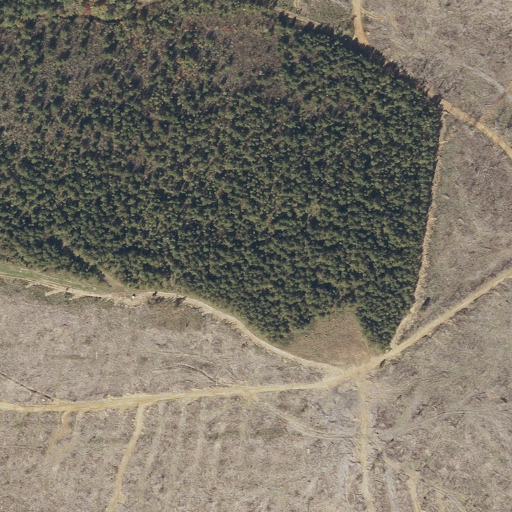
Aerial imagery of ridge(s) in Alabama named Flat Top Ridge containing grassland, deciduous forest, evergreen forest, and mixed forest